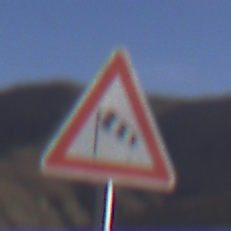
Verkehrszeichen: SeitenwindVonLinks
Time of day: MorningAfternoon
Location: Outdoor (Nature)
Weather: PartlyCloudy
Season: NotSpecified
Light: Natural